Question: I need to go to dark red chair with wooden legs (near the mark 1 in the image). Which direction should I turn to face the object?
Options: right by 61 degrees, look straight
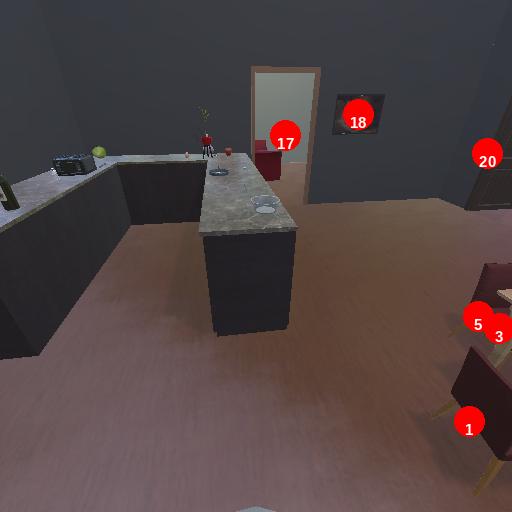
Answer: right by 61 degrees